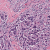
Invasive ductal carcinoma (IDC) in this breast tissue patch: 1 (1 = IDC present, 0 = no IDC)